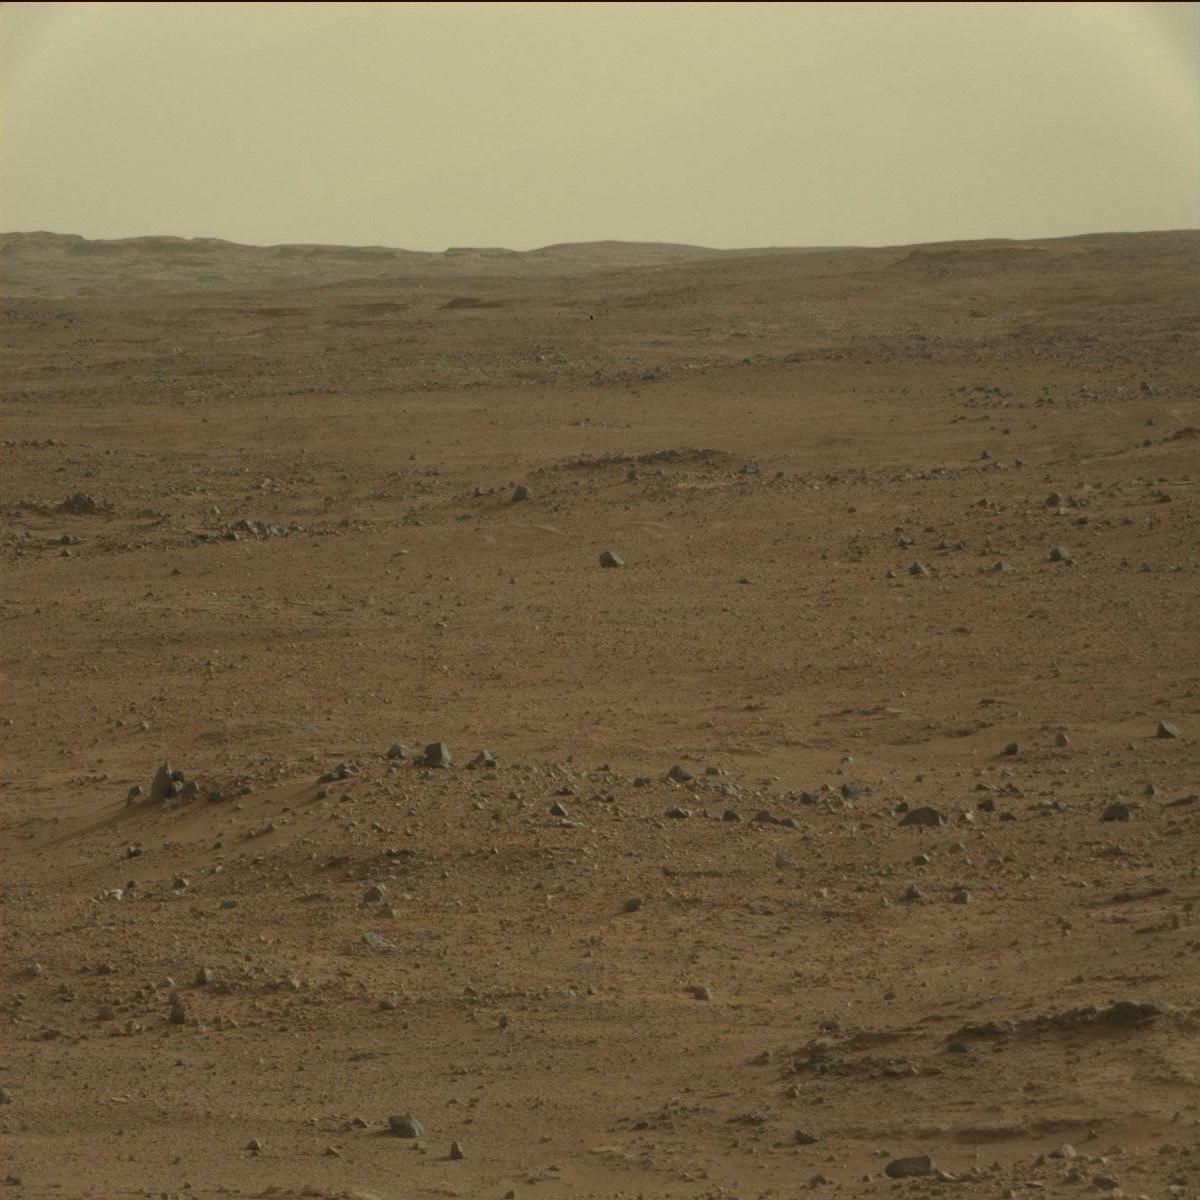
Terrain classes present: Bedrock, Ridge, Rock, Sand / Soil, Sky